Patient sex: M
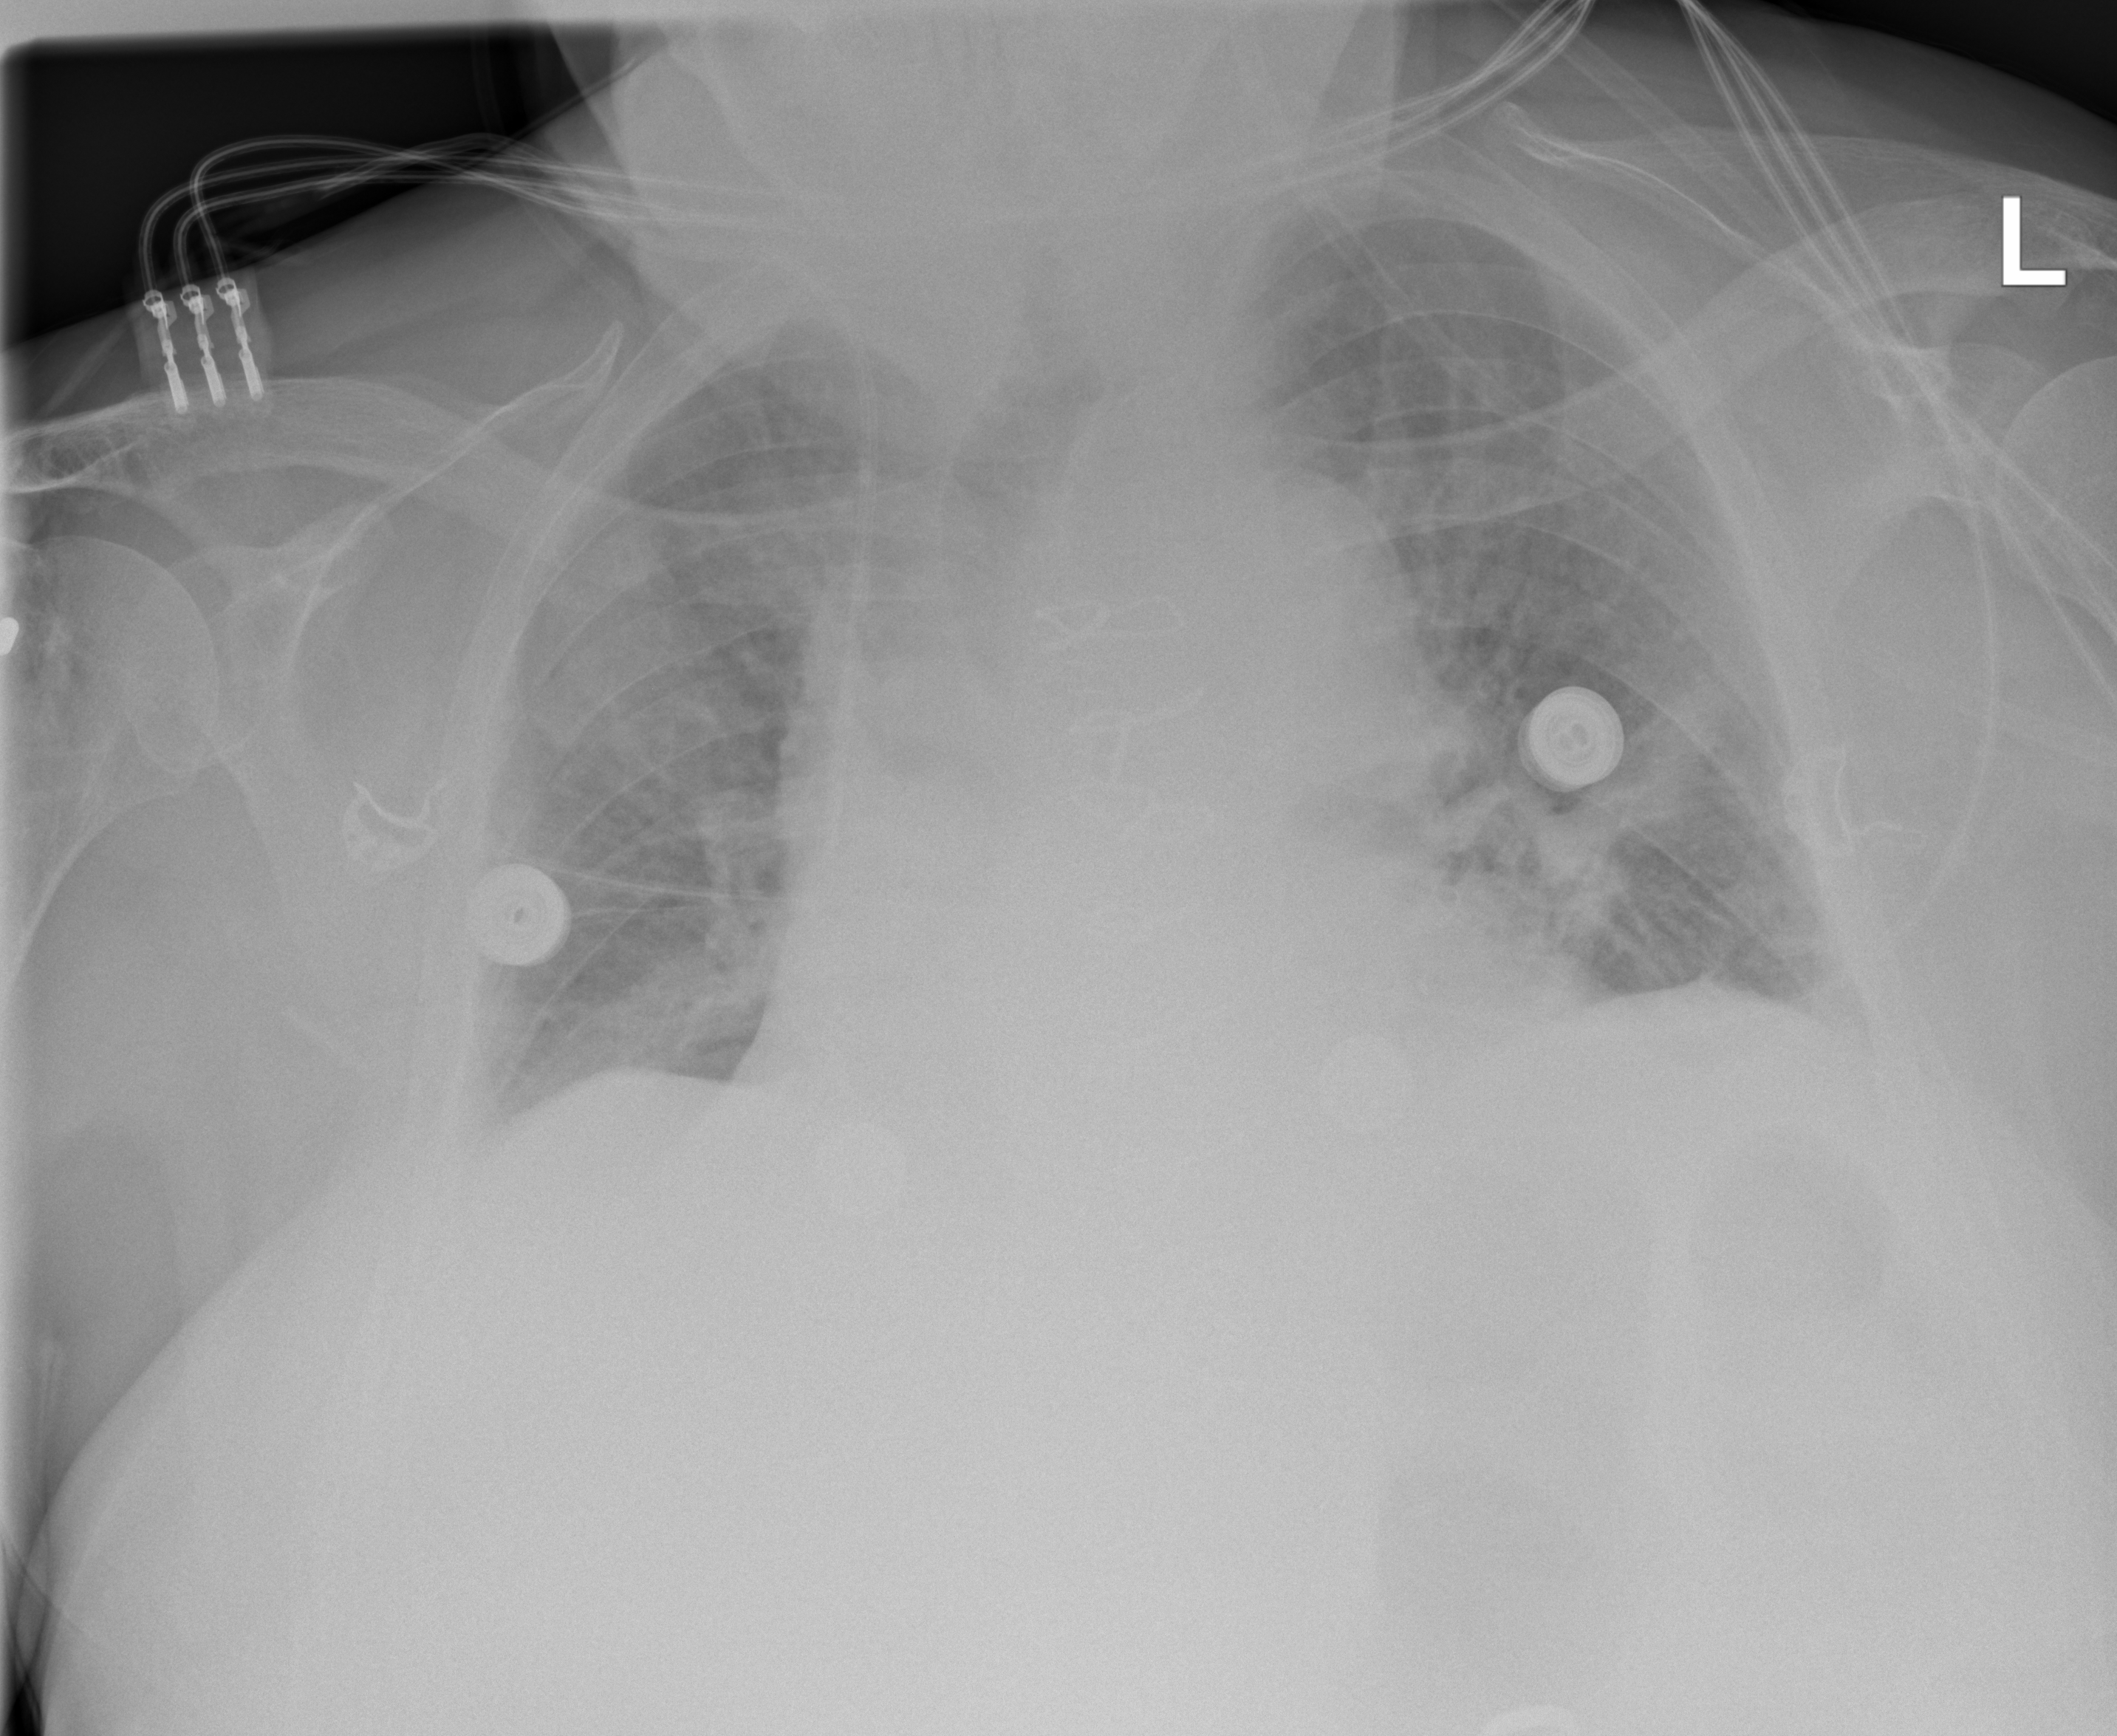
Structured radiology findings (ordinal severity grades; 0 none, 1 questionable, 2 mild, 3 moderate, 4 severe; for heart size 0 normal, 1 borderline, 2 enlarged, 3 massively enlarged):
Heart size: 2
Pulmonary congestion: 2
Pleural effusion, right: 2
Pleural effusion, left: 2
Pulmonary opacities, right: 2
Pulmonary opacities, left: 2
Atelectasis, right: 2
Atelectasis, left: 2